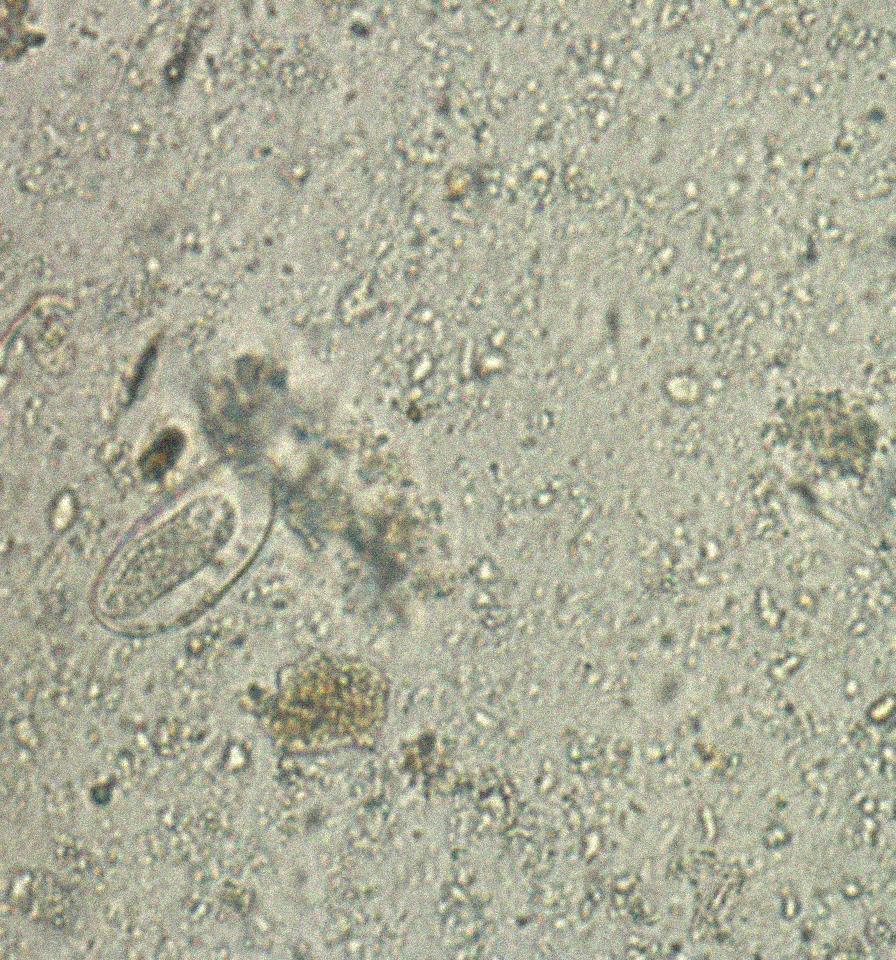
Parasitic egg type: Enterobius vermicularis